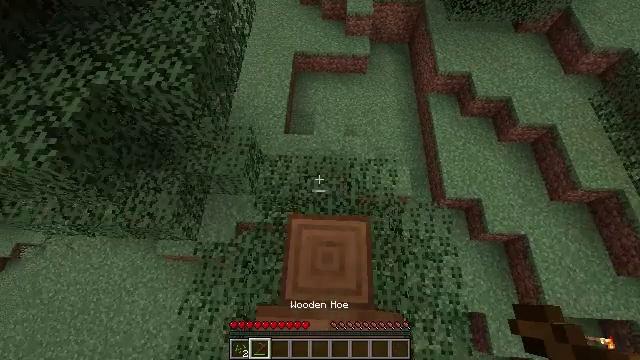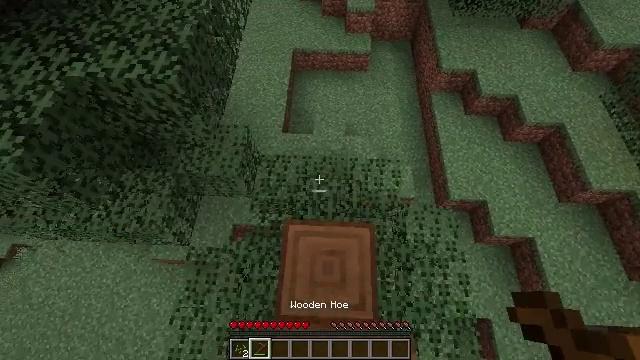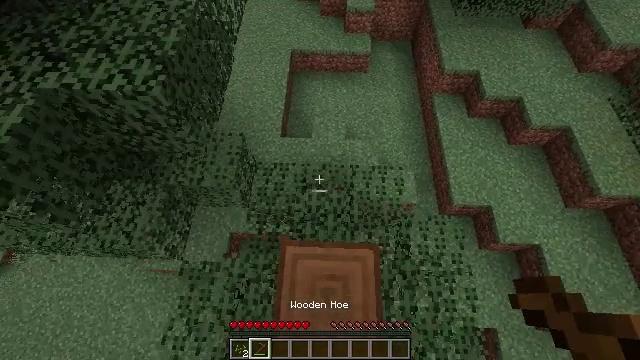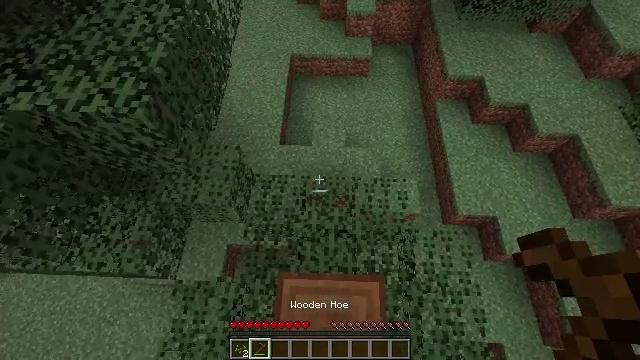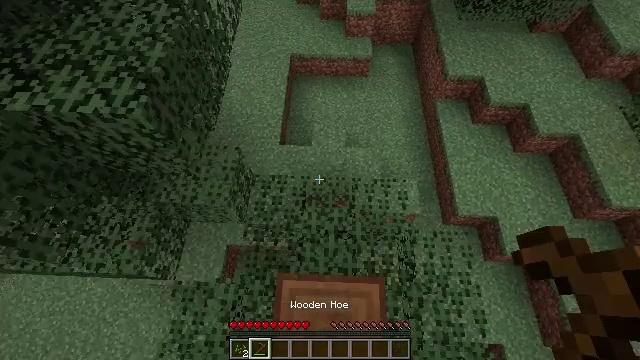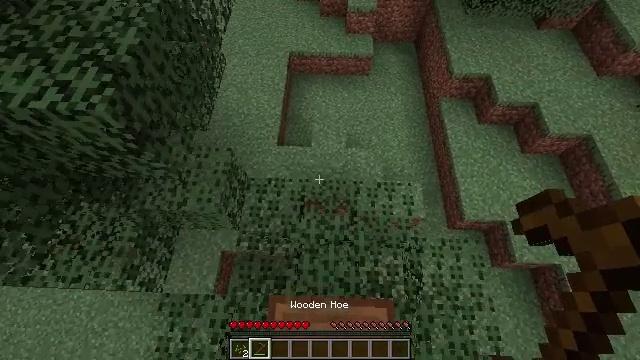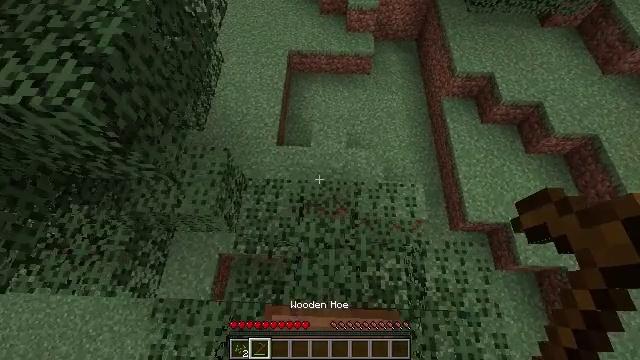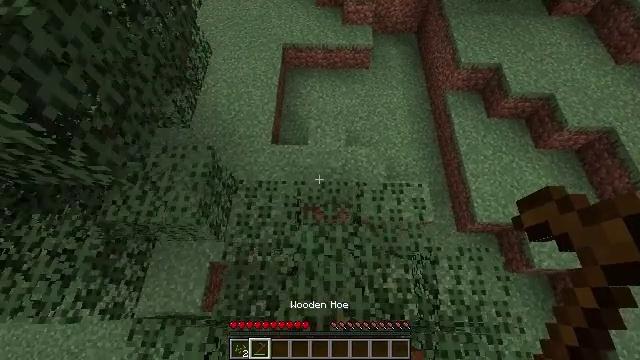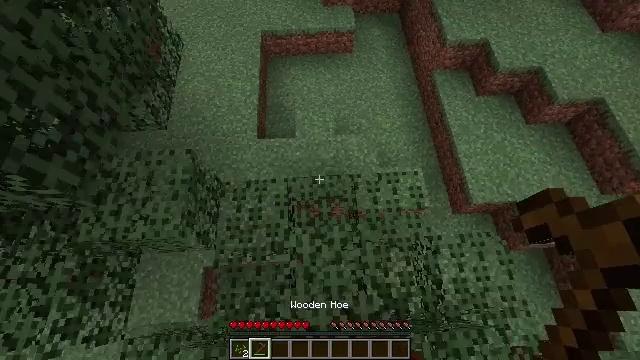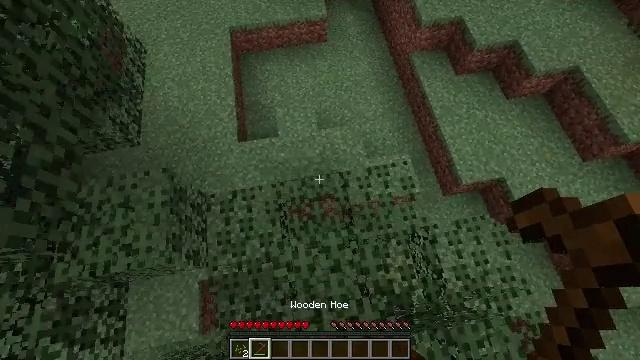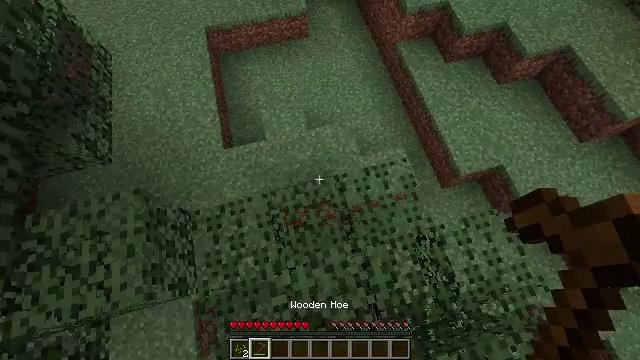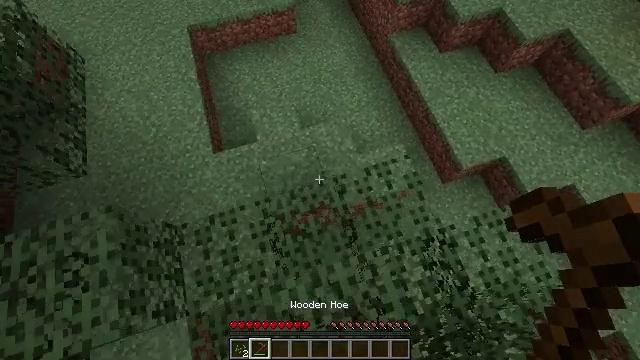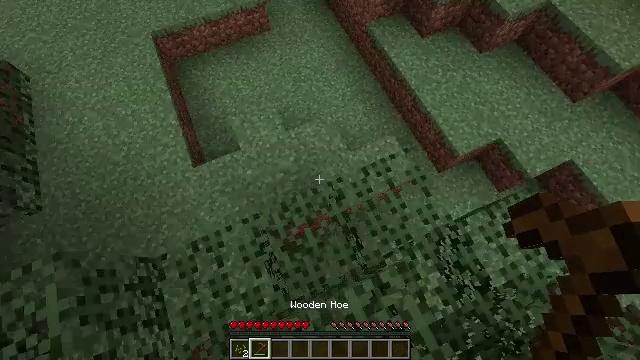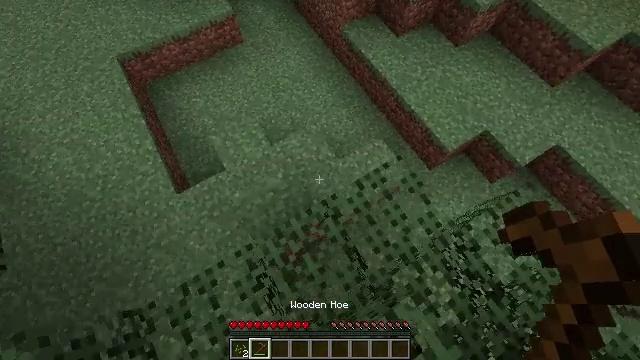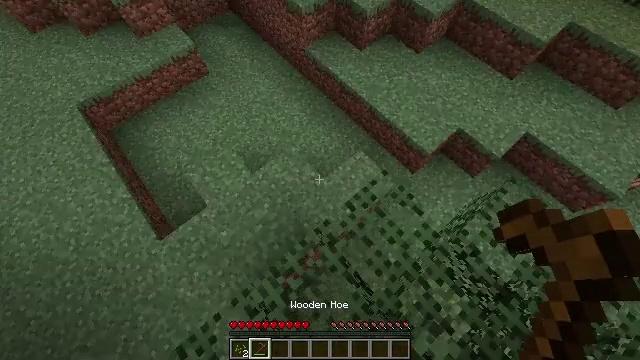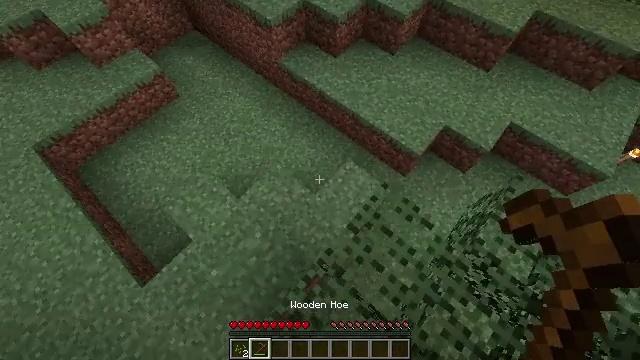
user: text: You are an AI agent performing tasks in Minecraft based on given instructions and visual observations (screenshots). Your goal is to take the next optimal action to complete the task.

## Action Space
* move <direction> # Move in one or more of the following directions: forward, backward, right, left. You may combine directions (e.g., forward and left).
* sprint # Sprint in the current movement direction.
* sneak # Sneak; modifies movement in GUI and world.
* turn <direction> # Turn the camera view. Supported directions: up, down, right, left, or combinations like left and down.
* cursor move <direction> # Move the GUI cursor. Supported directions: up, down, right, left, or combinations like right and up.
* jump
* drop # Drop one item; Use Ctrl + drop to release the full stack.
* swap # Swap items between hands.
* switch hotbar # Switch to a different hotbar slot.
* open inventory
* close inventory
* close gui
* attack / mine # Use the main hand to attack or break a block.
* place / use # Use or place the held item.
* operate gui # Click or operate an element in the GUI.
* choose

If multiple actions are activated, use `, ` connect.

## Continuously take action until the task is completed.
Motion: motion action
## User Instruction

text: Collect wheat crops.
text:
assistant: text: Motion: move forward
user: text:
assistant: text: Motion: move forward
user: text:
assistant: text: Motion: move forward
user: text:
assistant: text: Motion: move forward
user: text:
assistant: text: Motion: move forward
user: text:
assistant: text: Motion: move forward
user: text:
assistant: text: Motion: move forward
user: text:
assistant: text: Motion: move forward, turn right and down
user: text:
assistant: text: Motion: move forward, turn right and down
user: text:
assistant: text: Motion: move forward, turn right
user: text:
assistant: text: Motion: move forward, turn right
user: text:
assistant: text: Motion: move forward, turn right
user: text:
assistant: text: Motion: move forward, turn right
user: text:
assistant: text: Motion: move forward, turn right and up
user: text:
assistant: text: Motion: move forward, turn right and up
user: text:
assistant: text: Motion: move forward, turn right
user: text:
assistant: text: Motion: move forward
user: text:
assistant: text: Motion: move forward
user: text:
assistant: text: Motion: move forward
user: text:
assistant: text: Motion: move forward, turn left and up
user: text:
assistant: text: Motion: move forward, turn right and down
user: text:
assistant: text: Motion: move forward and move right, turn right and up
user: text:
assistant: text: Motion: move forward and move right, turn right and up
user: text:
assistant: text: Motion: move forward and move right, turn right and up
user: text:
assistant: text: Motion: move forward and move right, turn right and up
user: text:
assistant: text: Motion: move forward and move right, turn right
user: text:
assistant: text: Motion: move forward and move right
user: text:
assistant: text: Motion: move forward and move right
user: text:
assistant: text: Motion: move forward
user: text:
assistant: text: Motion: move forward